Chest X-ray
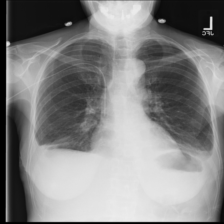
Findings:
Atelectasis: positive
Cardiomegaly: negative
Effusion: positive
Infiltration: negative
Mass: negative
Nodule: negative
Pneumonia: negative
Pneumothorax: negative
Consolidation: negative
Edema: negative
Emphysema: negative
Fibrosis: negative
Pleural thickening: negative
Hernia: negative